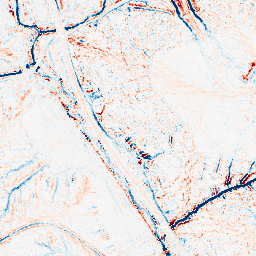
Category: edge_preserving
Decomposition family: median
Decomposition parameters: size: 7
Upsampling method: regularized
Upsampling parameters: scale: 4
lambda_reg: 0.001
Upsampling scale: 4